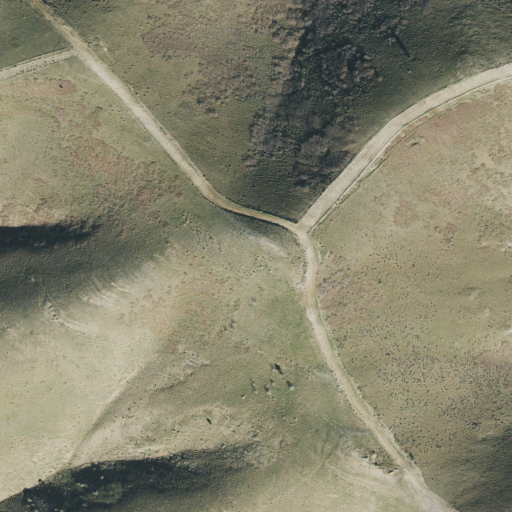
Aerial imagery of mountain in Utah named Cedar Point containing shrub and grassland